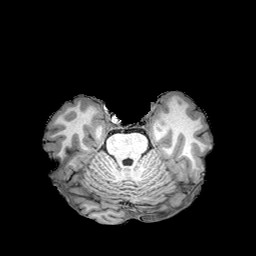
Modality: T1w
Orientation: coronal
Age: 42
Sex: male
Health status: healthy